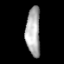
Tissue: lung
Cell type: Epithelial cells
Senescence score: 0.2271
Nuclear area (px): 684
Mean DAPI intensity: 172.058